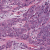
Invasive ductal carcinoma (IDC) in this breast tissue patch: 0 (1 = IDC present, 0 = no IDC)